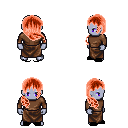
a pixel art fantasy rpg character, male body template, dark elf, purple skin, brown long-sleeve shirt, robe skirt, red right-swept hairstyle, black slippers, four views (front, back, left, right), 2x2 character sprite sheet, small pixel art, hard edges, no anti-aliasing